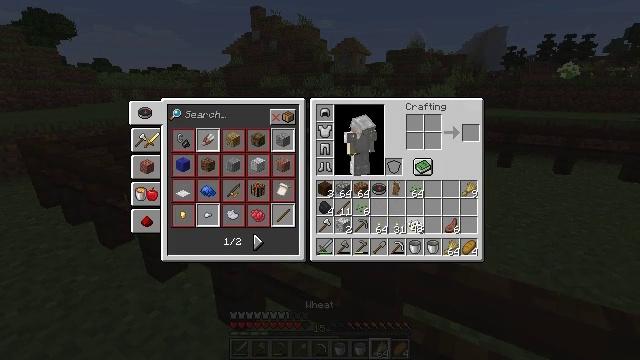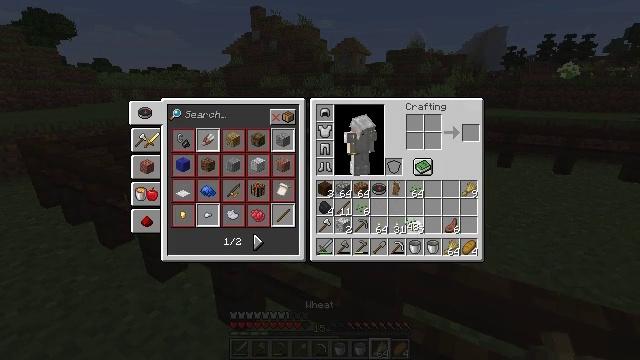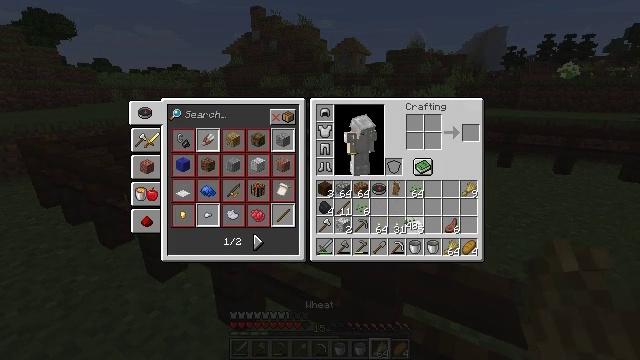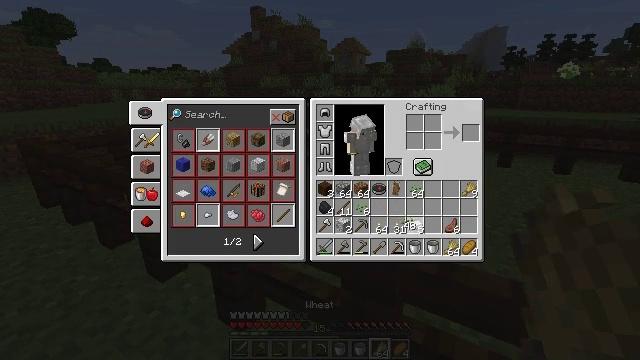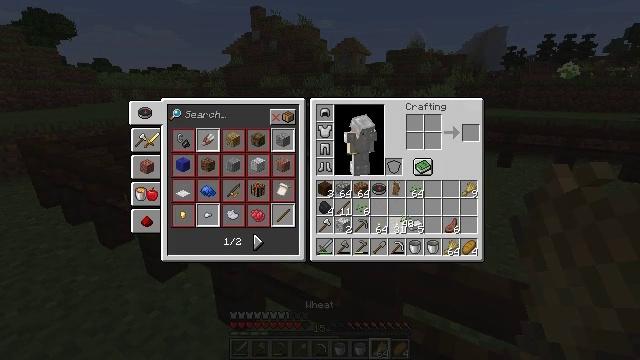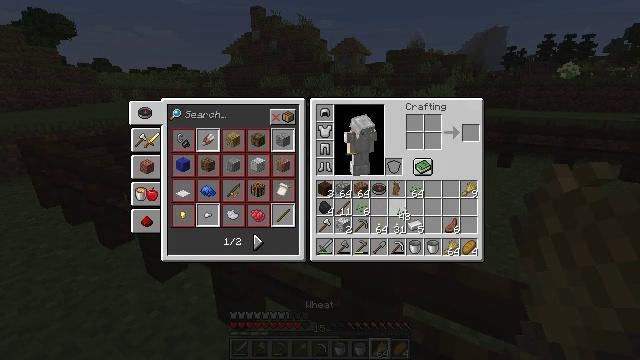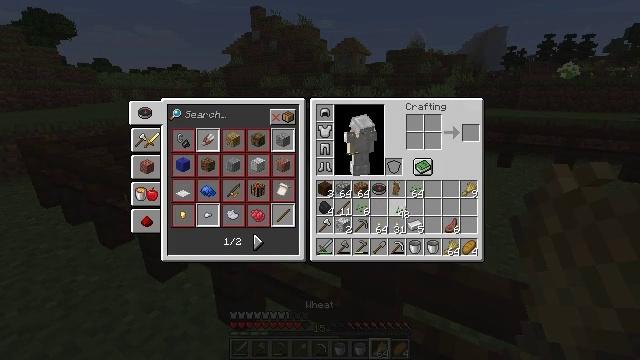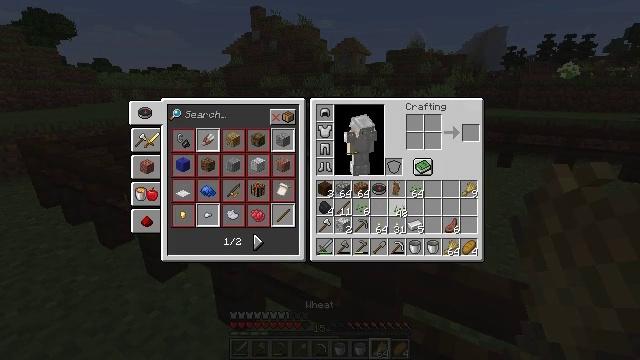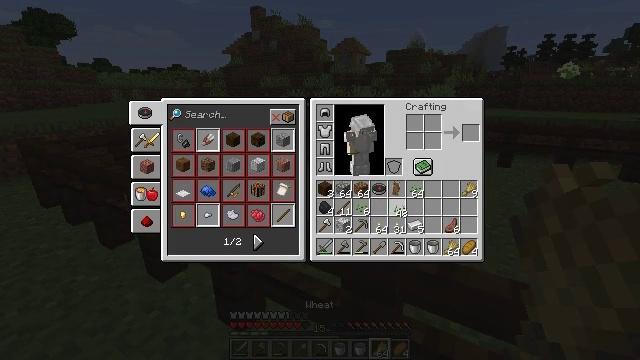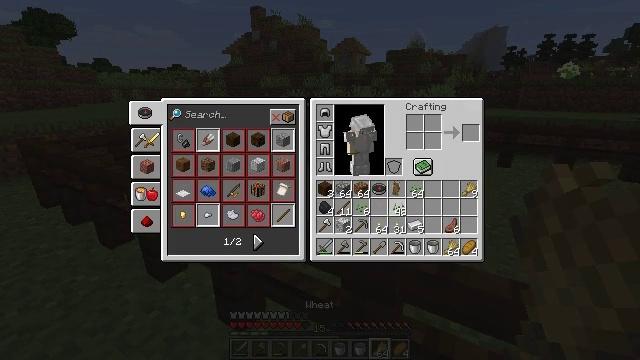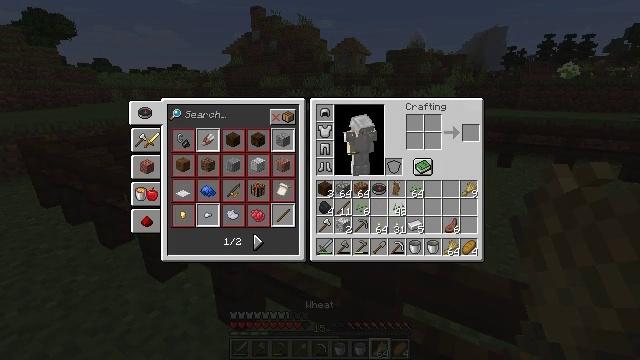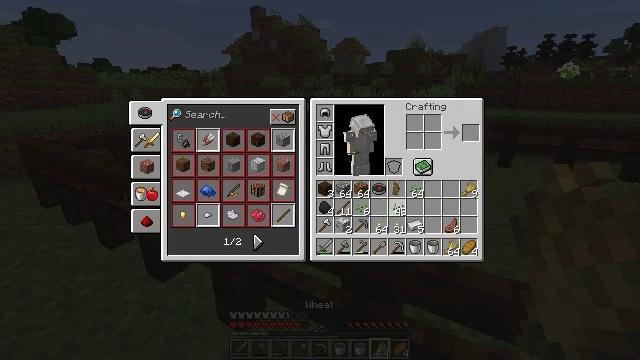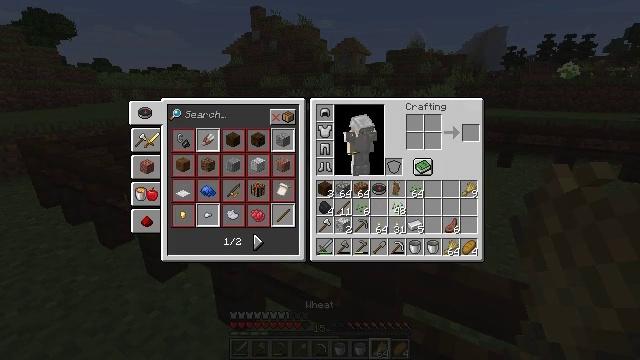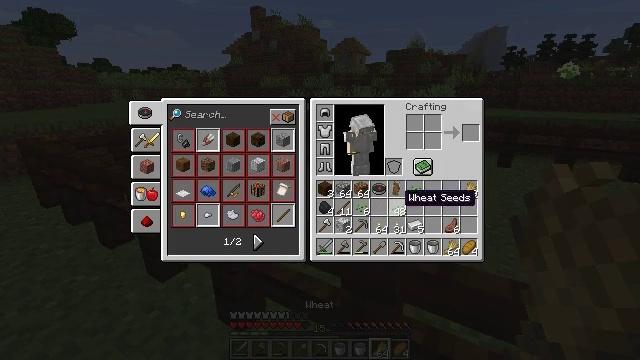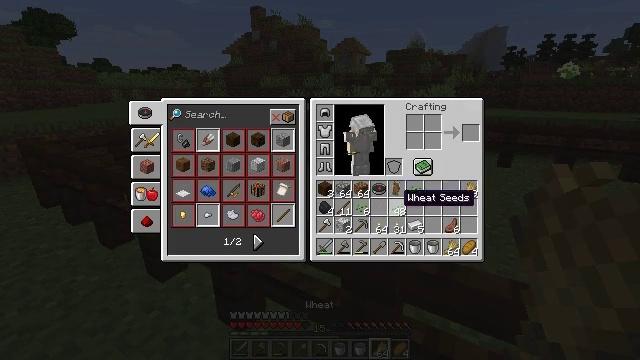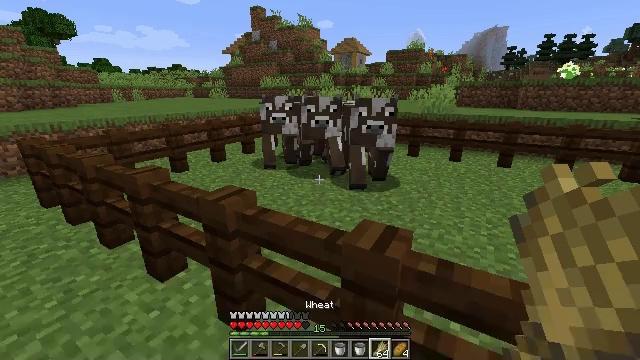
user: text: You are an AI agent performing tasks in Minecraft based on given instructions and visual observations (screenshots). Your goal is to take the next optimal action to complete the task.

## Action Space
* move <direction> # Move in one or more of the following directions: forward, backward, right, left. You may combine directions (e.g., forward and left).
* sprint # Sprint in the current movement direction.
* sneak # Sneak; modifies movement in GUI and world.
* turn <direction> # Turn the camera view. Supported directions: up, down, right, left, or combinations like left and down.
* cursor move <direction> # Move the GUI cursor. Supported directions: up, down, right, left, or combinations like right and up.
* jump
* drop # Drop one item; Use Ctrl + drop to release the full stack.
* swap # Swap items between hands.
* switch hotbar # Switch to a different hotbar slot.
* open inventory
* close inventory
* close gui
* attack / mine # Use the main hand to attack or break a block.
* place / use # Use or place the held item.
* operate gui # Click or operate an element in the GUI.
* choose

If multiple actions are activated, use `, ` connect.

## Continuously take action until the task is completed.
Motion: motion action
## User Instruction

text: Turn wheat into bread at the crafting table.
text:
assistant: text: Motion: no_op
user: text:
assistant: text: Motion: no_op
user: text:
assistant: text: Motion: no_op
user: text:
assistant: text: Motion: no_op
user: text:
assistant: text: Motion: no_op
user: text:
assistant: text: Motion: no_op
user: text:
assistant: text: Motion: no_op
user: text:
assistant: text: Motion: no_op
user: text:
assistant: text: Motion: no_op
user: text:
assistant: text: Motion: no_op
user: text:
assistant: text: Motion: operate gui
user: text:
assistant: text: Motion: operate gui
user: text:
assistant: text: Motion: no_op
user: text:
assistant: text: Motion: no_op
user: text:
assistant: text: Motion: no_op
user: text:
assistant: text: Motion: no_op
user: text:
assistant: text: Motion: no_op
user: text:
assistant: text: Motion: no_op
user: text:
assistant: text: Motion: no_op
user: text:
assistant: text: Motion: no_op
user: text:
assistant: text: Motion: move forward and move left
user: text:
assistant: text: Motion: move forward and move left, turn right
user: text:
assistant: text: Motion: move forward and move left, turn right
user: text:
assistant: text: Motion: move forward and move left, turn right and up
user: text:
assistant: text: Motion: move forward, turn right and up
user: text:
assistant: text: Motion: move forward
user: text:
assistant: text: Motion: move forward
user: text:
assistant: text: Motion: turn right
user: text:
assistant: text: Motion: turn right
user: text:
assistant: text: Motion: turn right